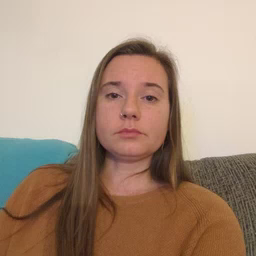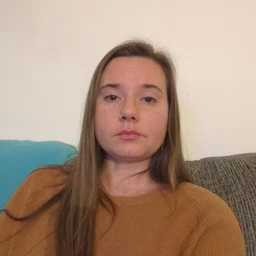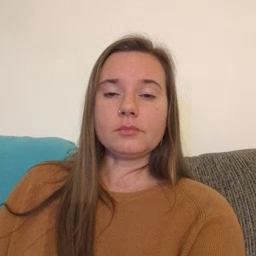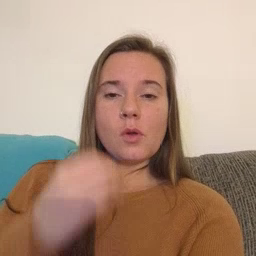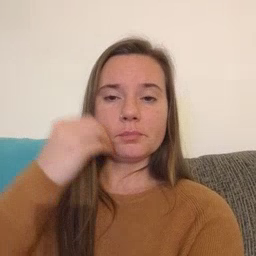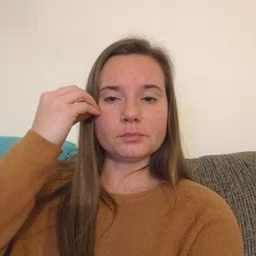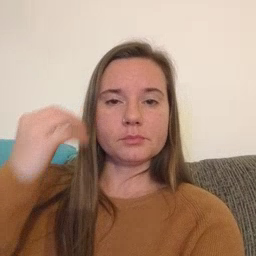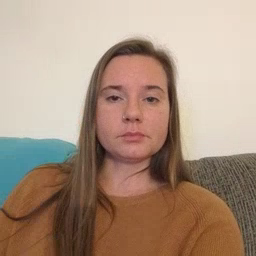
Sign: home